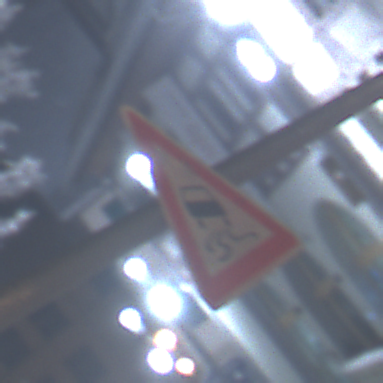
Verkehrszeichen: SchleuderOderRutschgefahr
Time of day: Night
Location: Outdoor (Urban)
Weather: Overcast
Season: Winter
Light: Artificial